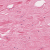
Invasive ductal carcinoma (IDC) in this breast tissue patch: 0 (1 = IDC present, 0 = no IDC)